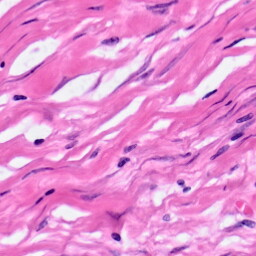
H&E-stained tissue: Pancreatic